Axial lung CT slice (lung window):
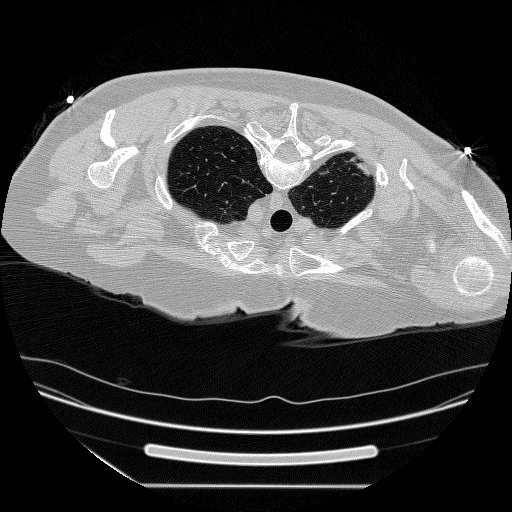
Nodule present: no